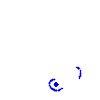
Particle: electron